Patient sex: M
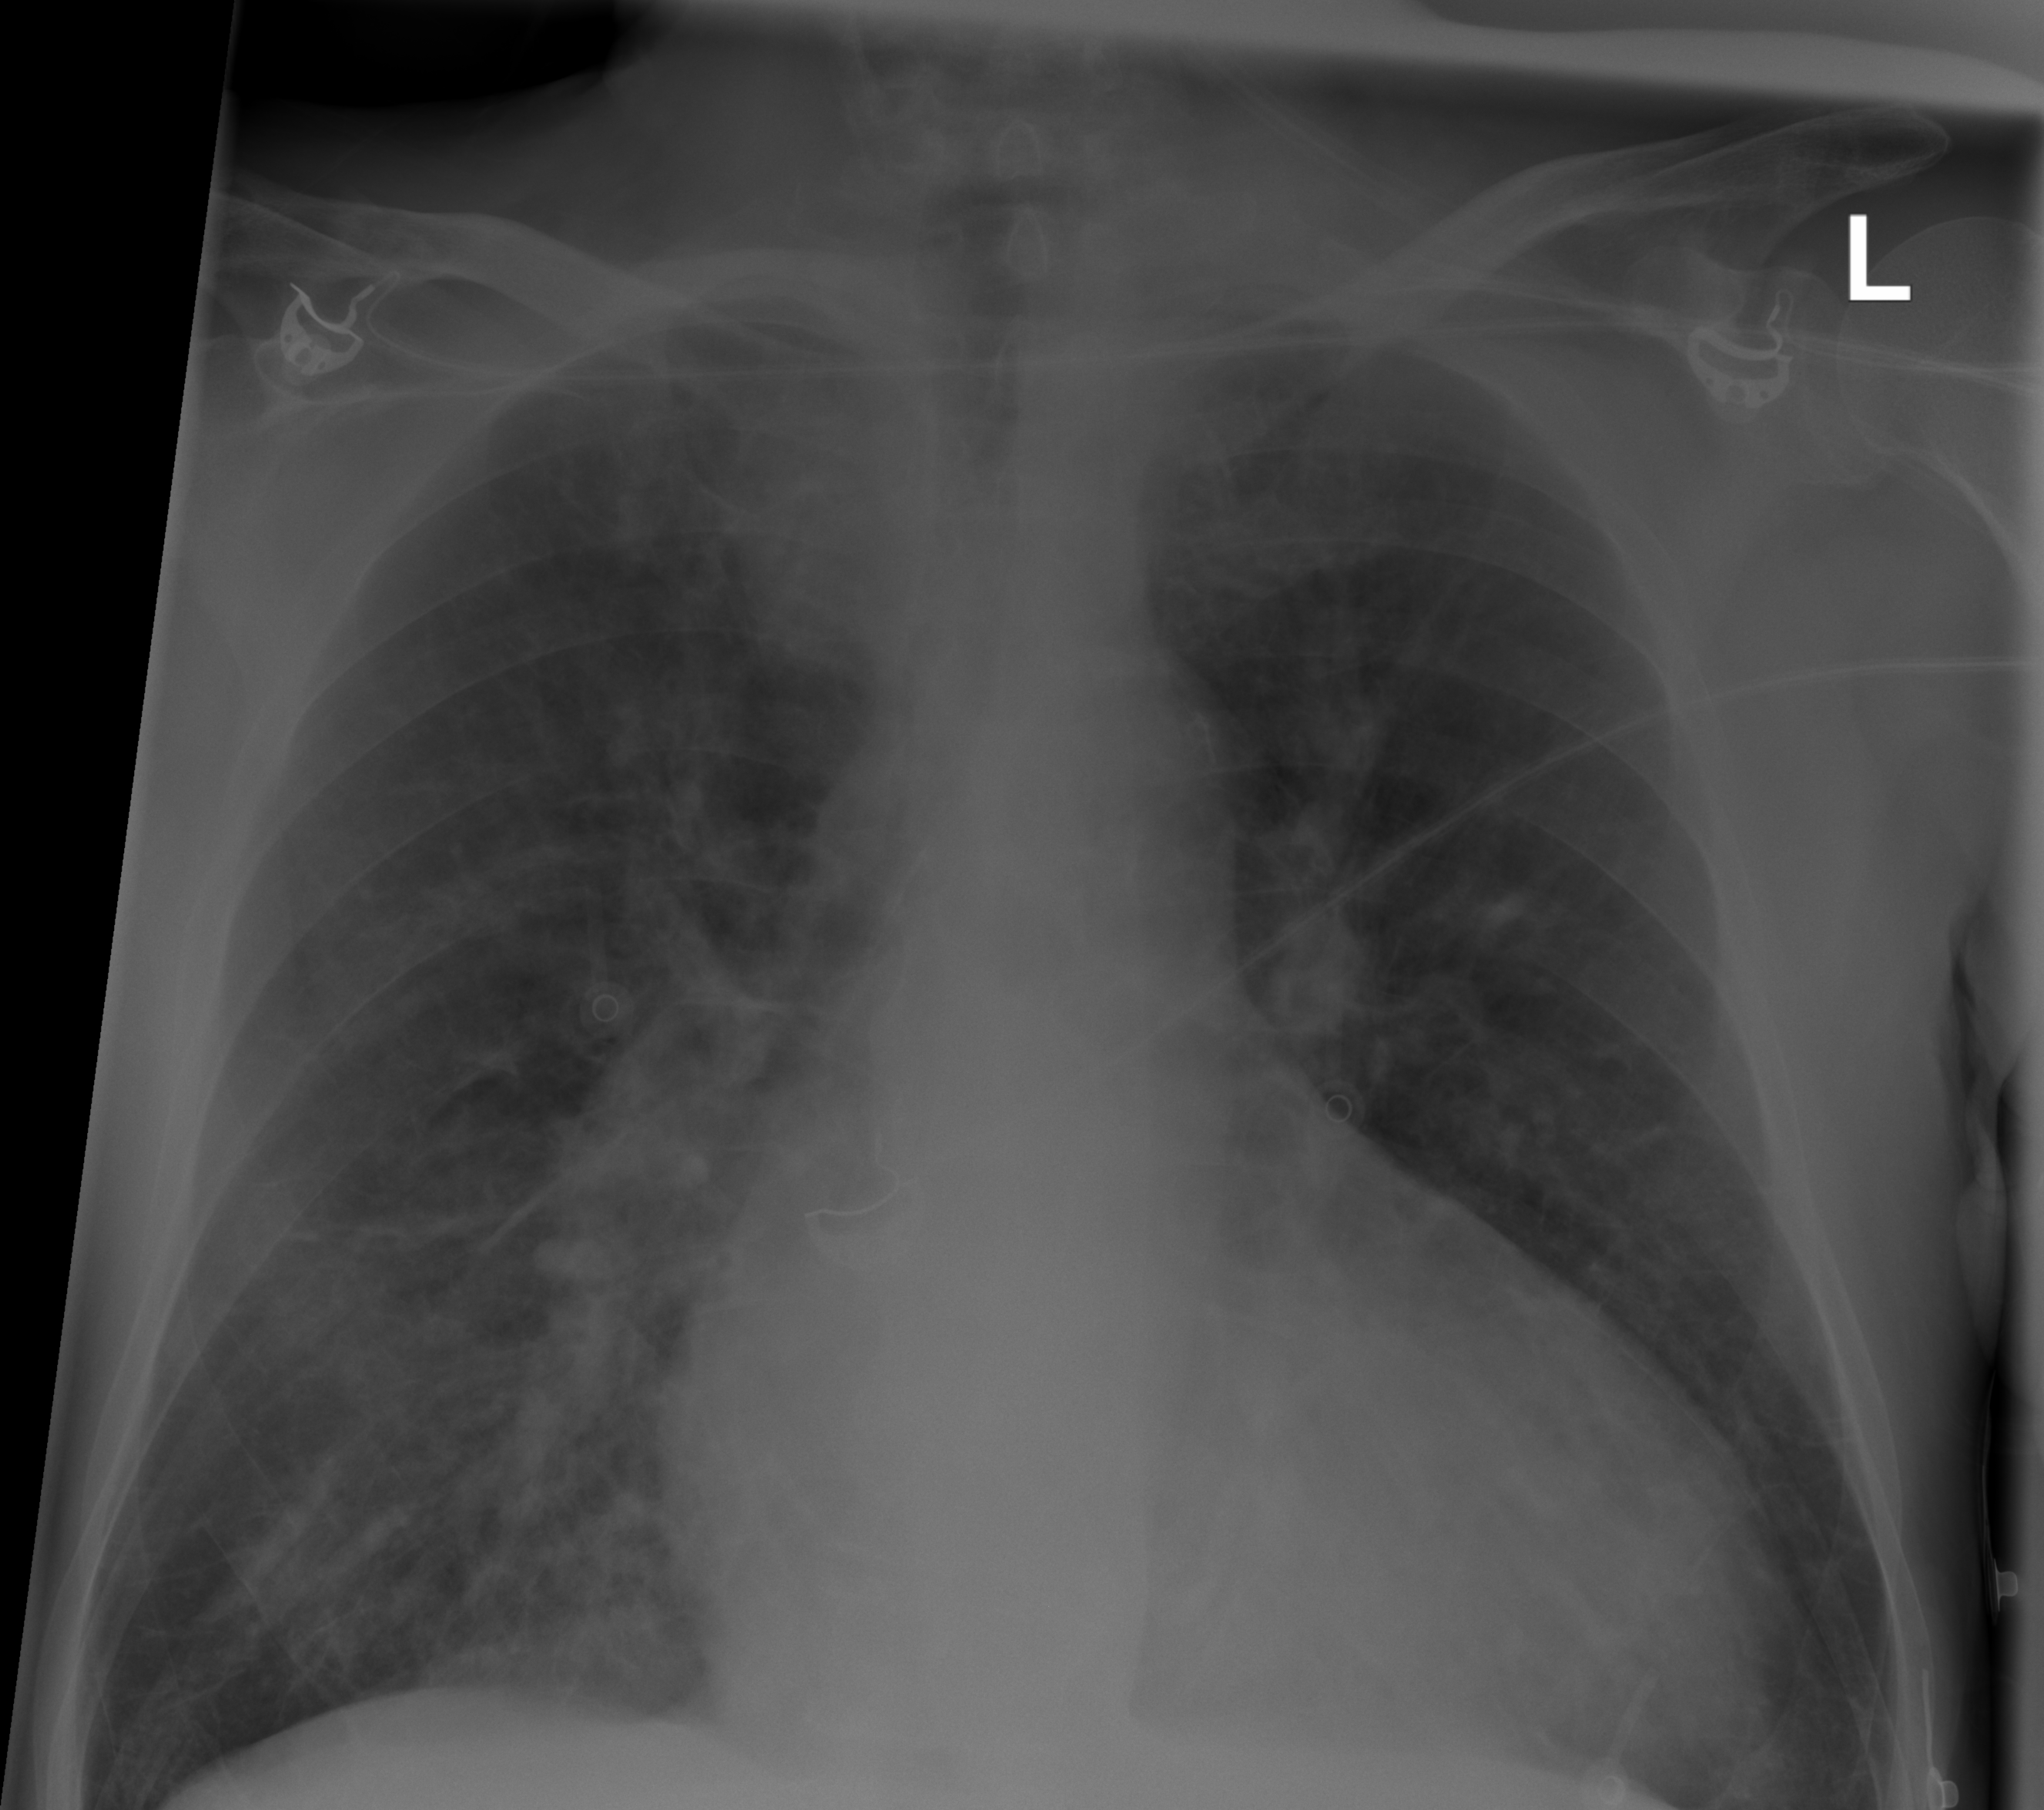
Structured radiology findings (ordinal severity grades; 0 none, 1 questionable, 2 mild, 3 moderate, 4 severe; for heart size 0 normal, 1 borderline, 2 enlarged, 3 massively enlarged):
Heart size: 0
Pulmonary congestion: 0
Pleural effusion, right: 0
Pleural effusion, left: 0
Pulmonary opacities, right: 3
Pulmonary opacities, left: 0
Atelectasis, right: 2
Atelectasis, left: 0